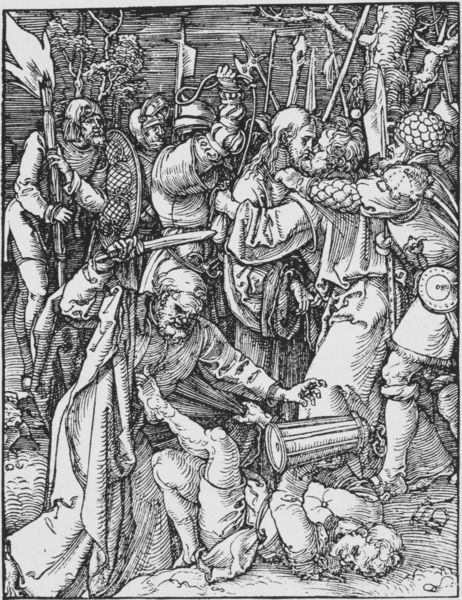
Titel: Der Verrat an Christus (Die kleine Passion)
Künstler: Albrecht Dürer
Institution: London,  British Museum
Schlagwörter: baum, kampf, mann, weiß, bäume, männer, ohr, schwarz, leute, bibel, mord, stein, tod, boden, bauern, kanne, fesseln, holzschnitt, kuss, umarmung, fahne, grafik, nebel, krieg, schlacht, lanze, soldaten, schild, druckgraphik, schnitt, radierung, stich, lithografie, festnahme, gefangen, gefangennahme, schwert, schwerter, waffen, schlägerei, waffe, bier, helm, ritter, rüstung, christus, jesus, krieger, hellebarde, lanzen, visier, hellebarden, speere, jünger, petrus, fackel, mörder, standarte, gefecht, fessel, prügel, apostel, gefesselt, judas, betrug, ölberg, kamf, getsemane, judaskuss, helebarden, teutoburger wald, abschlagen, umarmumng, gefellselt